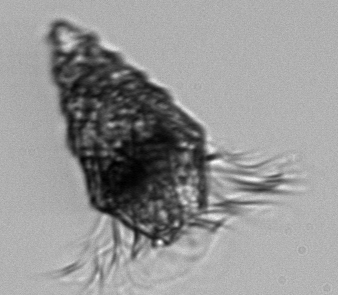
Label: Laboea_strobila